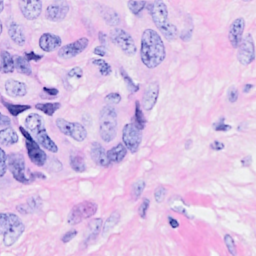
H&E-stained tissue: Breast